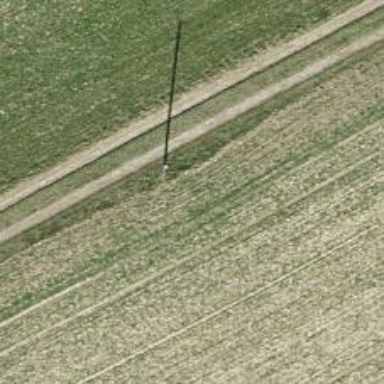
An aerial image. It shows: Power pole.